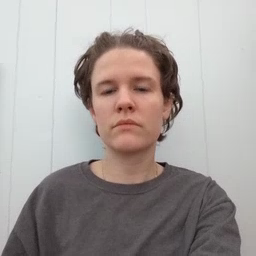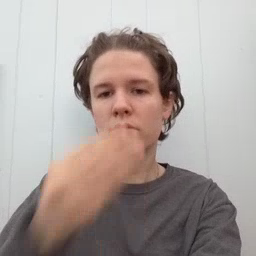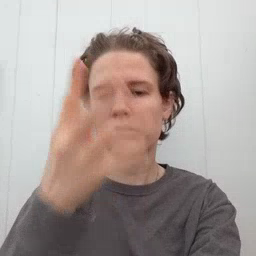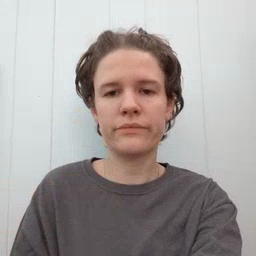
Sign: pretty